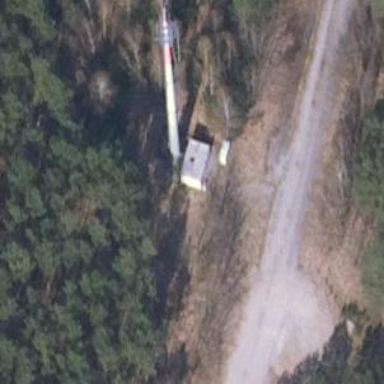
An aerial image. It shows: Communication tower.